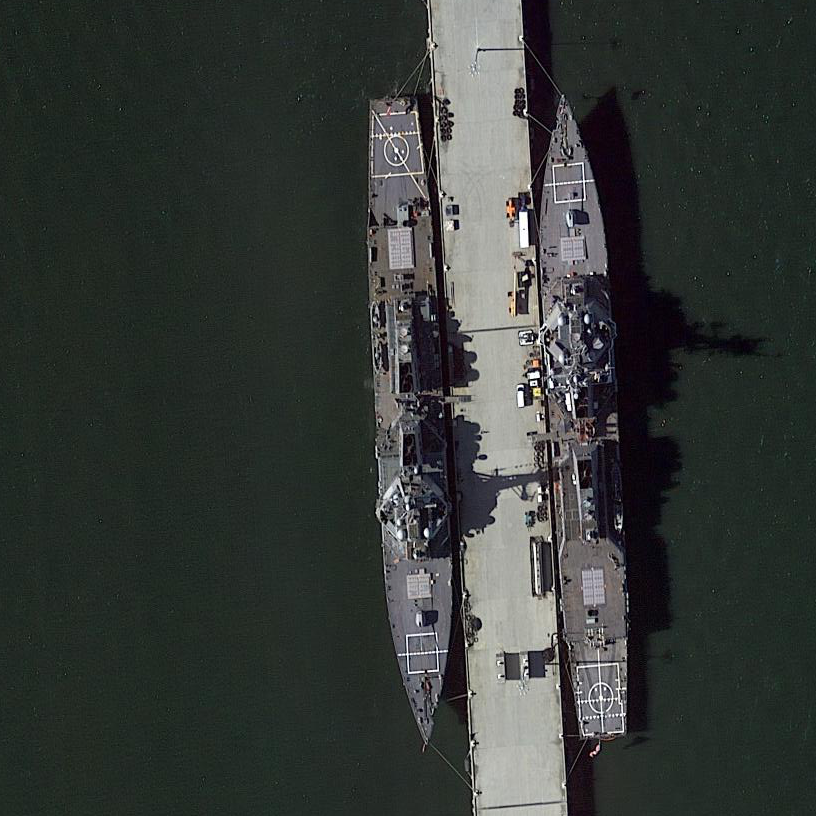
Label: destroyer